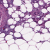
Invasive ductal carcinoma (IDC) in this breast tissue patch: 0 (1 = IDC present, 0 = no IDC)